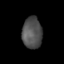
Tissue: skin
Cell type: Epithelial cells
Senescence score: 0.8836
Nuclear area (px): 610
Mean DAPI intensity: 80.654